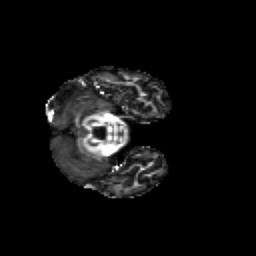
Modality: FA
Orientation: axial
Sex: male
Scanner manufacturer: siemens
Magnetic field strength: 3 T
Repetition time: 5 s
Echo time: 0.071 s